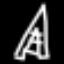
Label: The Eiffel Tower